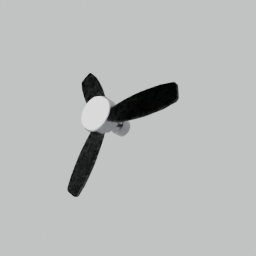
Label: appliances